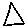
Label: triangle